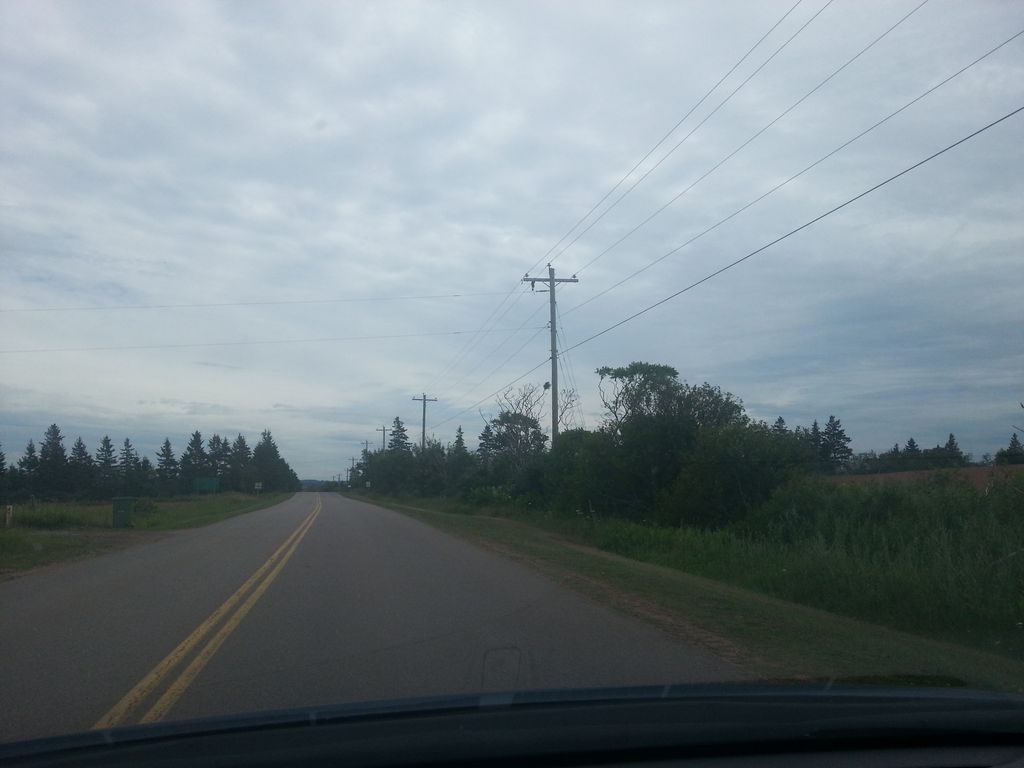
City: charlottetown